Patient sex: F
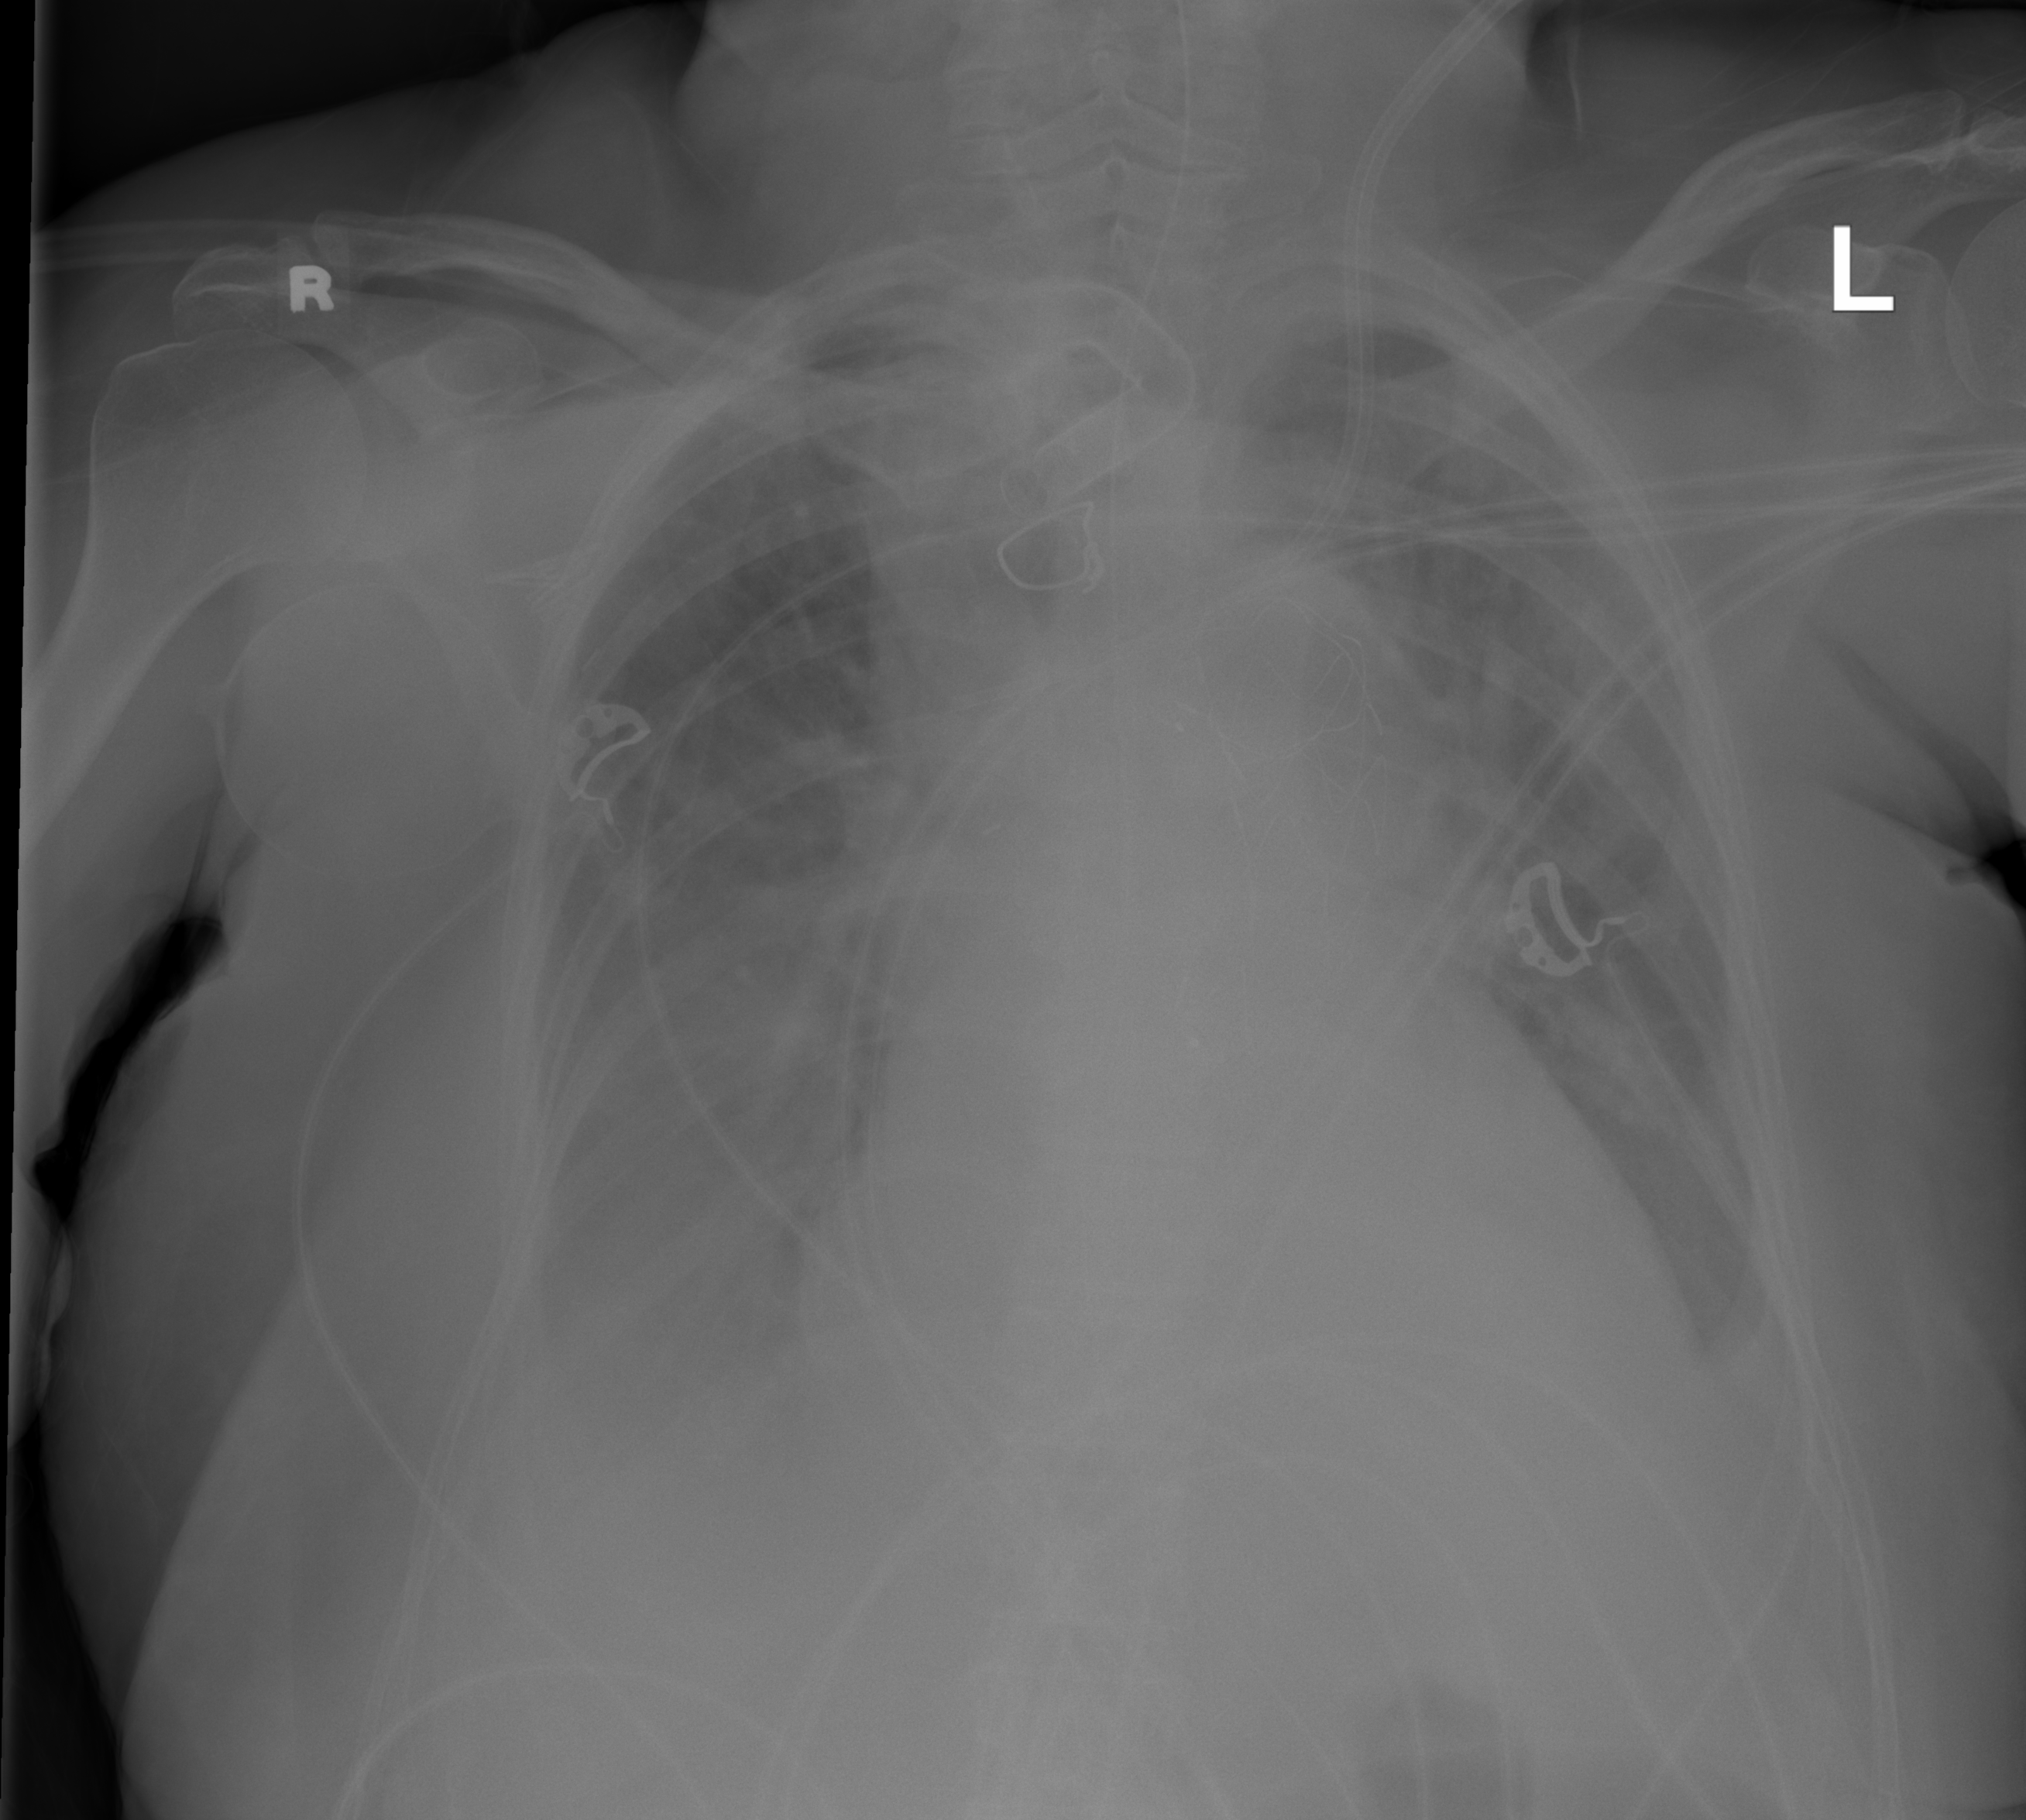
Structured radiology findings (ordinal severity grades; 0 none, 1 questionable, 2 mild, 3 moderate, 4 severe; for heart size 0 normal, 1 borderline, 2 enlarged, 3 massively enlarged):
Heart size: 2
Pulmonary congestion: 2
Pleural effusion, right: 2
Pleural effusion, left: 2
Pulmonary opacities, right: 2
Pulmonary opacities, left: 2
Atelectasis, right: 2
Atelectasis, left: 2